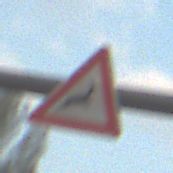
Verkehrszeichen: WildwechselLinks
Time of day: MorningAfternoon
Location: Outdoor (Suburban)
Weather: Overcast
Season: NotSpecified
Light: Natural